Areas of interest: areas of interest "Park and greenspace"
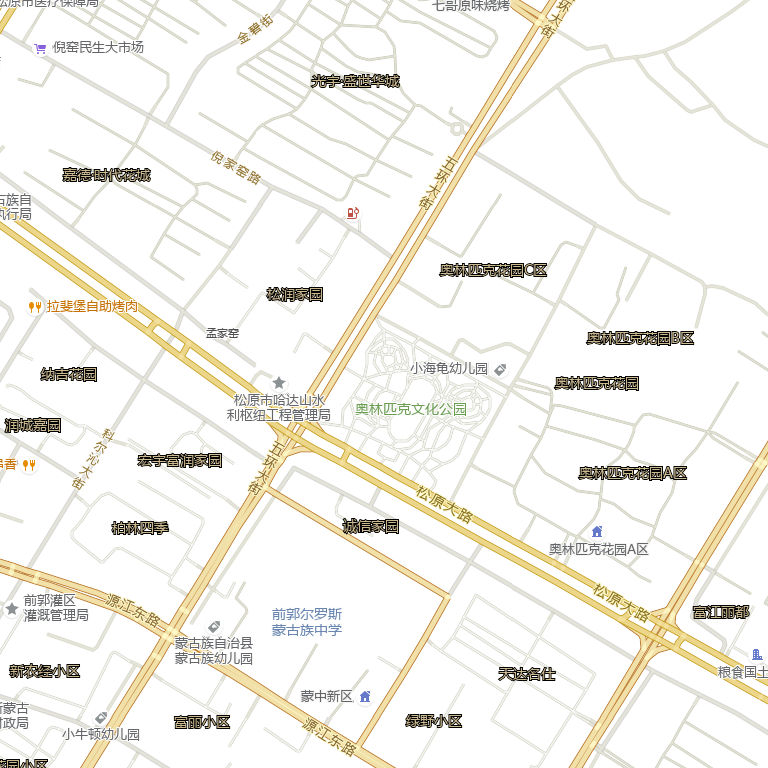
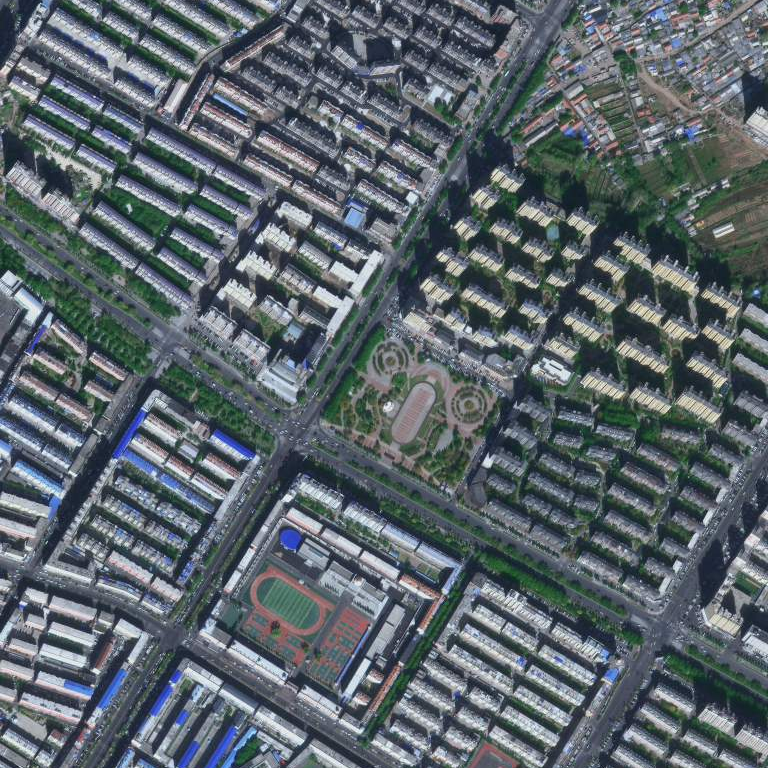